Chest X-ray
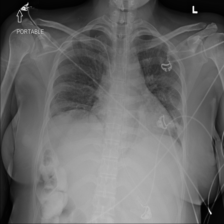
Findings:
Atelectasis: negative
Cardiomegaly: negative
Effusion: negative
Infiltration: negative
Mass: negative
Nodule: negative
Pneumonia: negative
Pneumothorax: negative
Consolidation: negative
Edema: negative
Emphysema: negative
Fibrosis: negative
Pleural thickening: negative
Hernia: negative